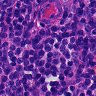
Metastatic tissue present: no